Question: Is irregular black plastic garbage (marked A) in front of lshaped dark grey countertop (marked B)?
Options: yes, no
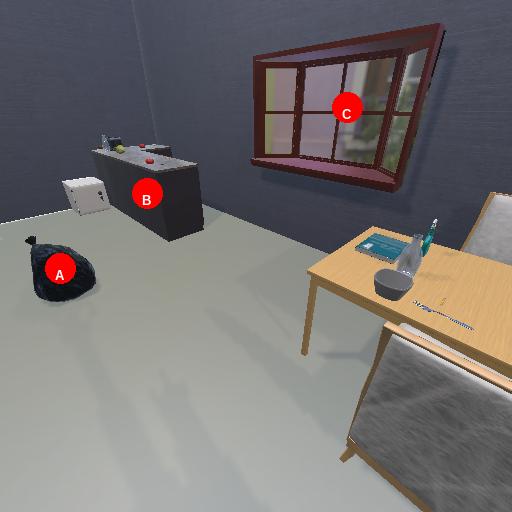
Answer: yes